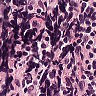
Metastatic tissue present: no